Question: The main UIView contains two subviews - 'UIView_1' and 'UIView_2'.
In the 'UIView_2', there is a button to show or hide the 'UIView_1'.
For example, when a user touches the button to show the 'UIView_1', then 'UIView_1''UIView_2'.
I have very little knowledge in animation. Can someone show me some sample code for reference?
Should I use CGAffineTransformMakeTranslation?
Thanks.
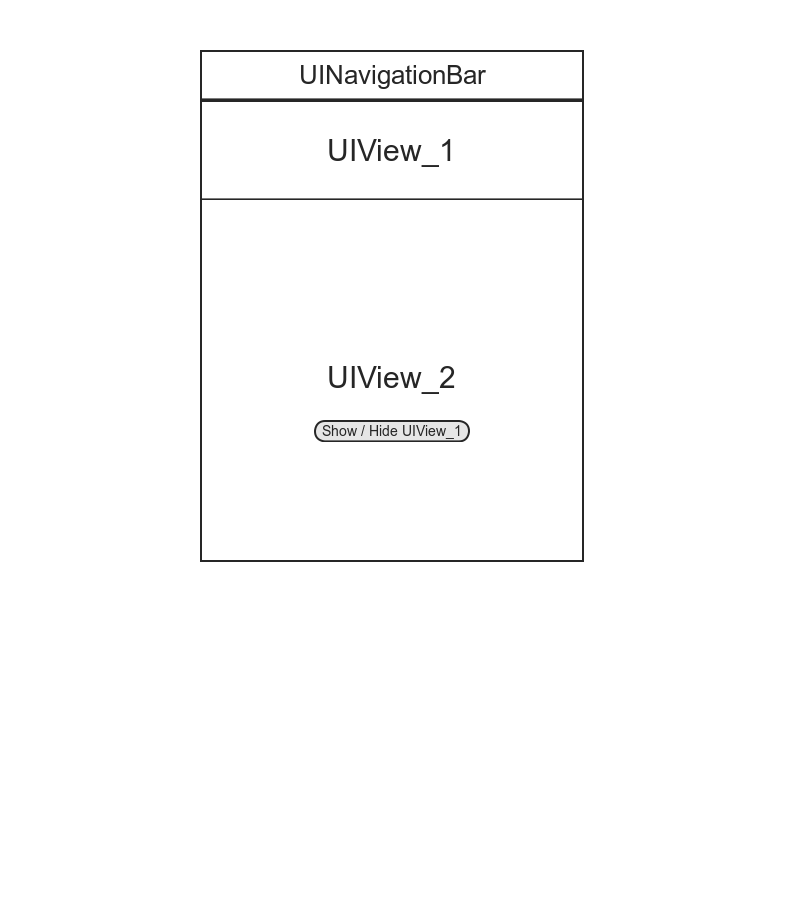
Answer: You don't need anything so complex. Just change the view's frame size.
'''
NSTimeInterval animationDuration = /* determine length of animation */;
CGRect newFrameSize = /* determine what the frame size should be */;
[UIView beginAnimations:nil context:NULL];
[UIView setAnimationDuration:animationDuration];
theViewToChange.frame = newFrameSize;
[UIView commitAnimations];
'''